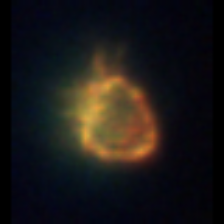
Taxon: Ciliates
Group: Other